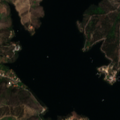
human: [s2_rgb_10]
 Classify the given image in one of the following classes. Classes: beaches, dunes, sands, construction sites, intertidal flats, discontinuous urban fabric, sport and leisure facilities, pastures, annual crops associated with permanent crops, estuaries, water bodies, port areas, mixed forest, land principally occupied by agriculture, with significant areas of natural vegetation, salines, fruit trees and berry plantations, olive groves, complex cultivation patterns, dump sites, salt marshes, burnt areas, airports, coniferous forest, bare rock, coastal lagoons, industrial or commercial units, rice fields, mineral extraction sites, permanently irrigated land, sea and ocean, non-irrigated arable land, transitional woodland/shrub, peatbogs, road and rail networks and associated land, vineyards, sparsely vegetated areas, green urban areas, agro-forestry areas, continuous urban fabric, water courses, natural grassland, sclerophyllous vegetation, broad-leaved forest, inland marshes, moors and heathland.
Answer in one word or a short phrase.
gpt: transitional woodland/shrub, water bodies